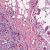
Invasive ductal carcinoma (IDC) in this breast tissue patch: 1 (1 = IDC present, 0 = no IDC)